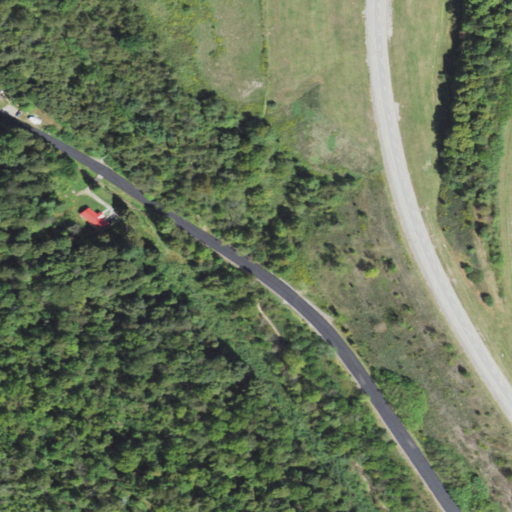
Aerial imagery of valley in Pennsylvania named Oregon Hollow containing deciduous forest, open development, low intensity development, pasture, mixed forest, grassland, high intensity development, and medium intensity development